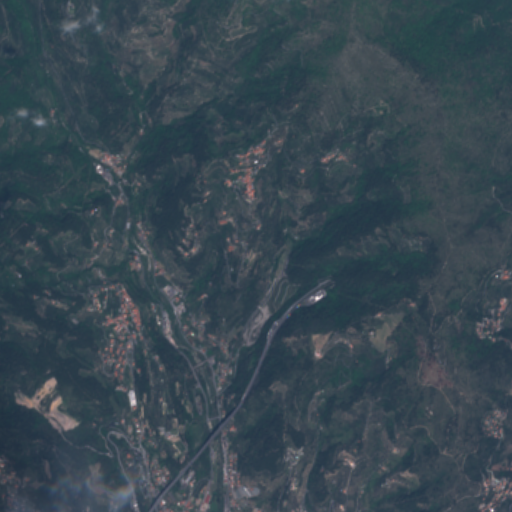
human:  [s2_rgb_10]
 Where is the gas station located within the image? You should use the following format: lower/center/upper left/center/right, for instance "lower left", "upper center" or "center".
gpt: The gas station is located in the center of the image.
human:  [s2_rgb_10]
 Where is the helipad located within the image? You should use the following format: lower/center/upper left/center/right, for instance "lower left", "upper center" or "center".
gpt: The helipad is located in the lower left of the image.
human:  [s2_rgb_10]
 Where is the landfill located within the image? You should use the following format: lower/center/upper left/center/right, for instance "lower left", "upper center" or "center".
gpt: The landfill is located in the lower left of the image.
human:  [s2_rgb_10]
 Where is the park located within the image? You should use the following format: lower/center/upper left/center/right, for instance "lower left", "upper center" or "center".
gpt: The park is located in the lower left of the image.
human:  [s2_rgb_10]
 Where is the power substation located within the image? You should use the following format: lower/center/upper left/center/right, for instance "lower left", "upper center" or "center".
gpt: The power substation is located in the lower center of the image.
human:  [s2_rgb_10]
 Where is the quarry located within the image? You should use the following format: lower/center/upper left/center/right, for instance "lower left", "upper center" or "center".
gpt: There is no quarry in the image.